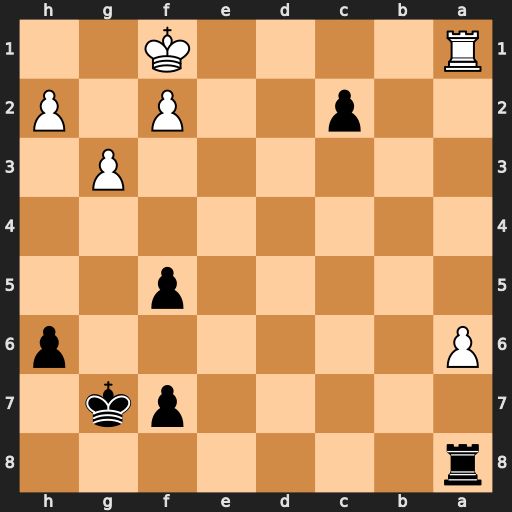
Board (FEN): r7/5pk1/P6p/5p2/8/6P1/2p2P1P/R4K2
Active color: b
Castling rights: -
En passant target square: -
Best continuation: Rb8 Rc1 Rb1 Ke1 Rxc1+